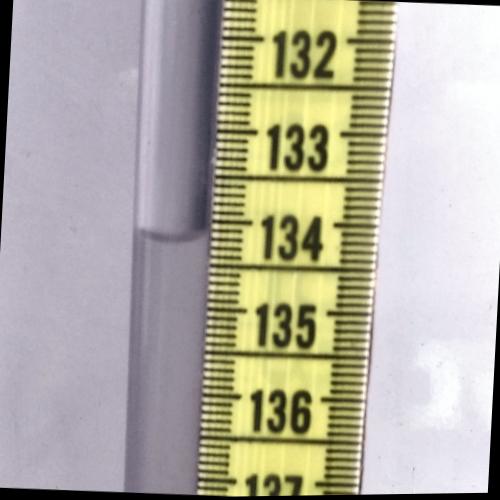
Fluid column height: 134.2 cm